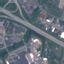
Label: Highway